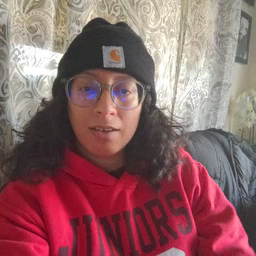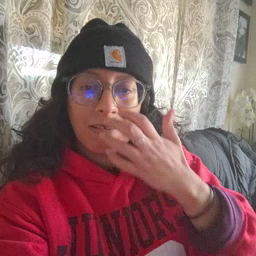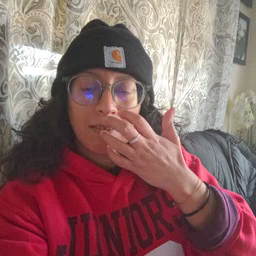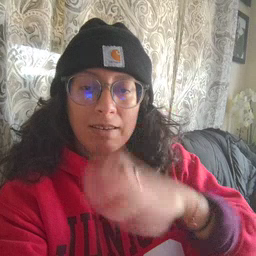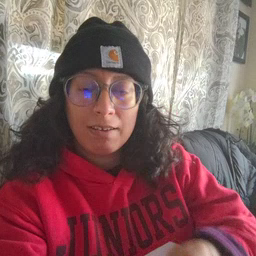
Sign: hot